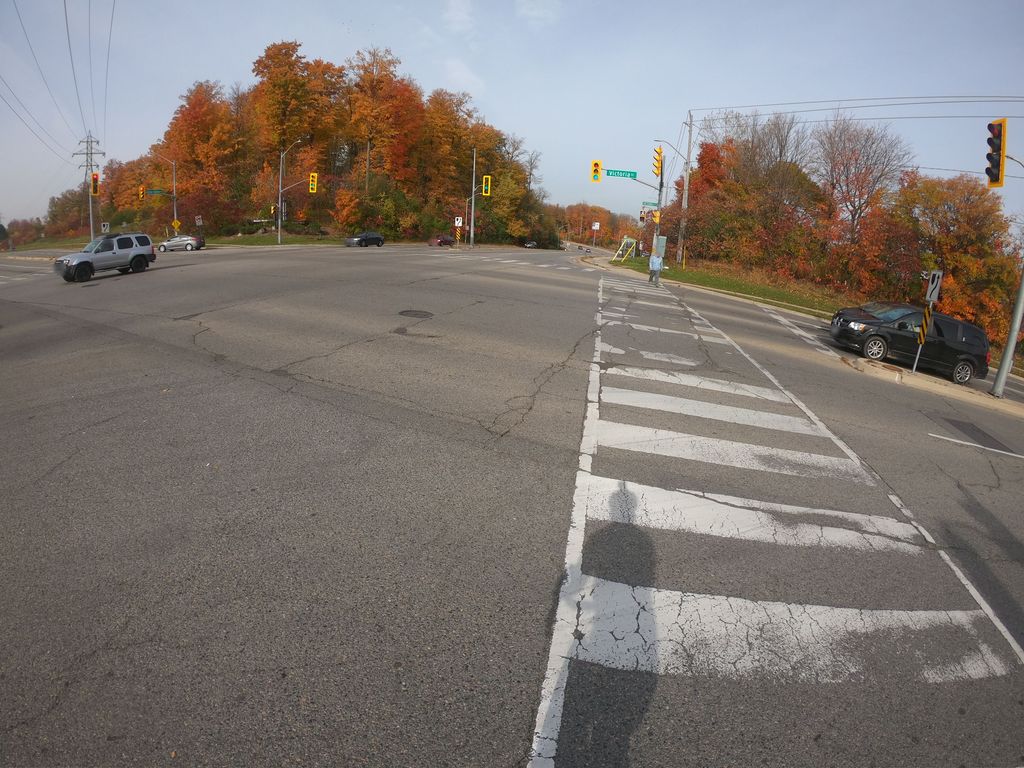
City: kitchener-waterloo